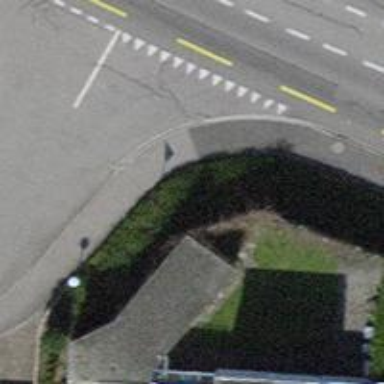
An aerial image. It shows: Sidewalk along the footway.